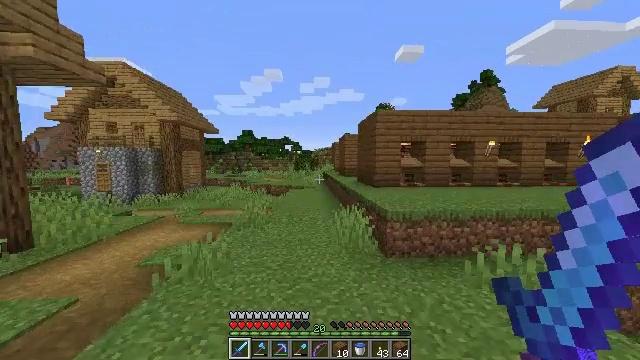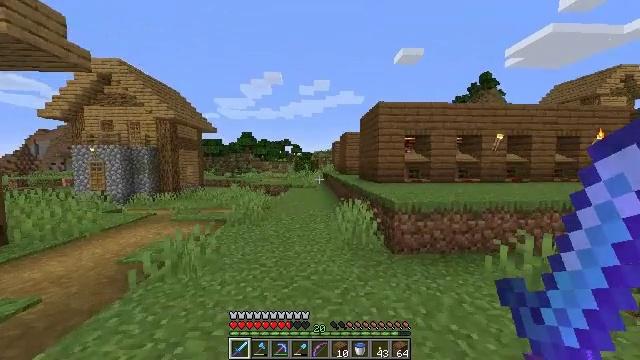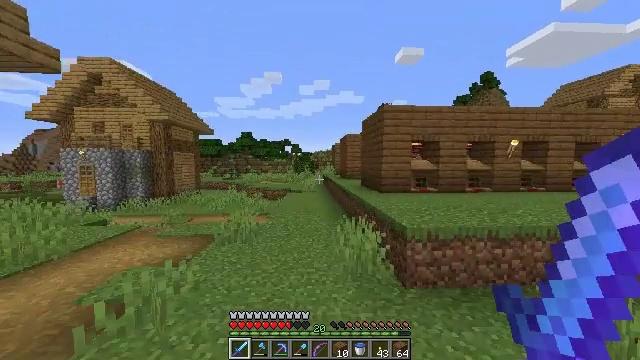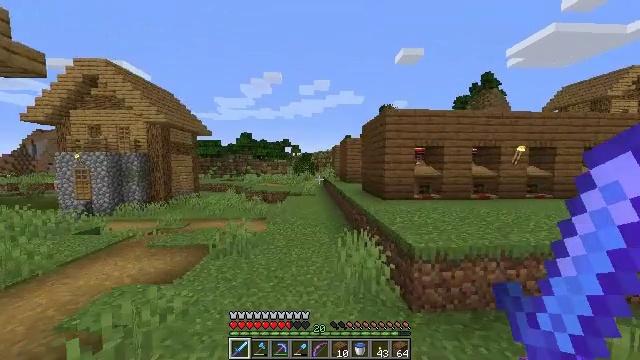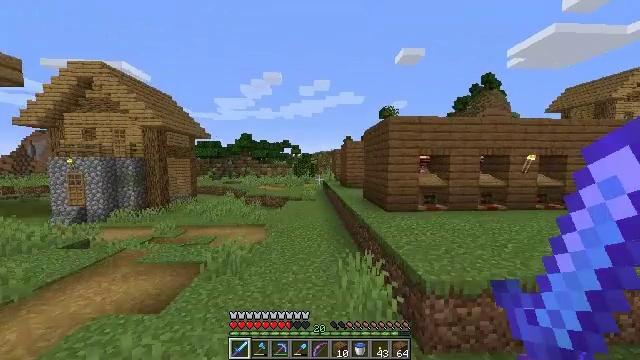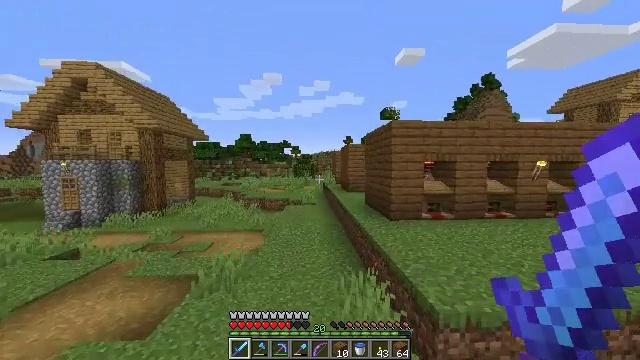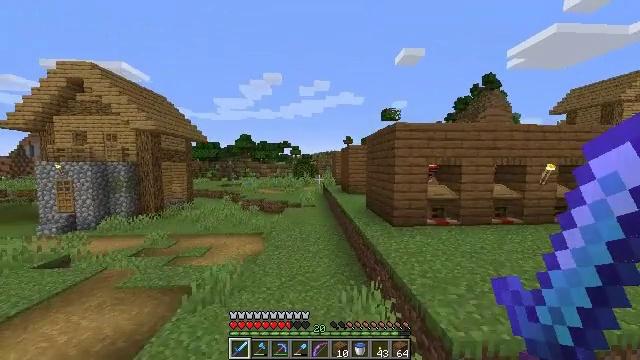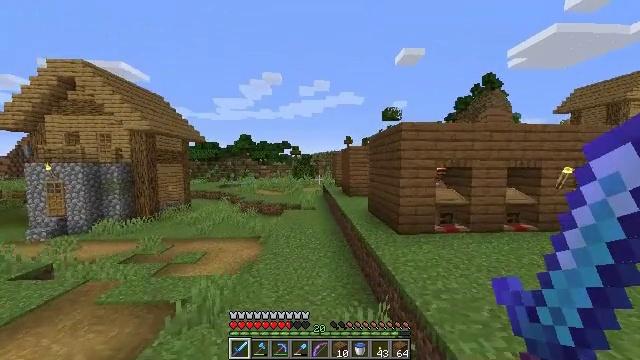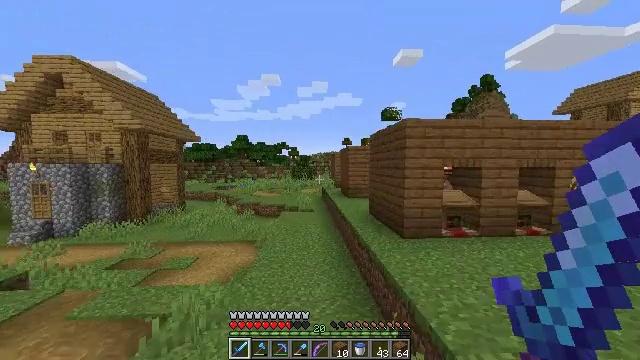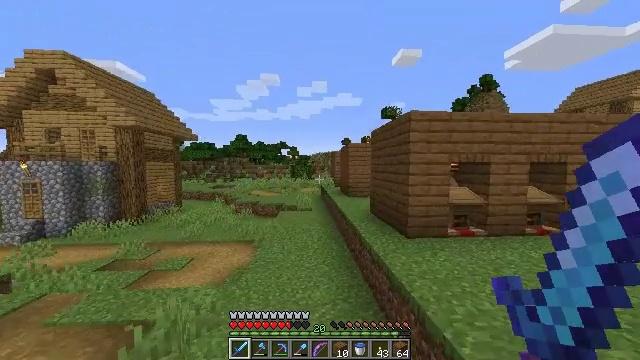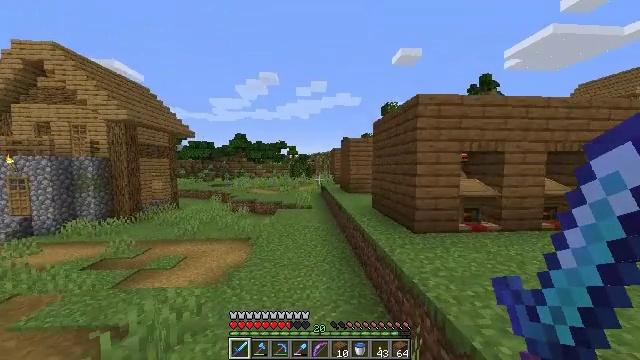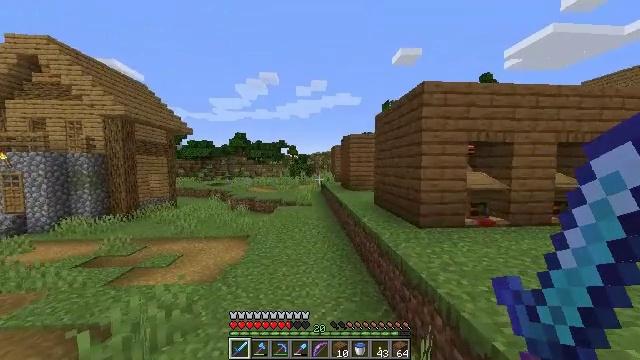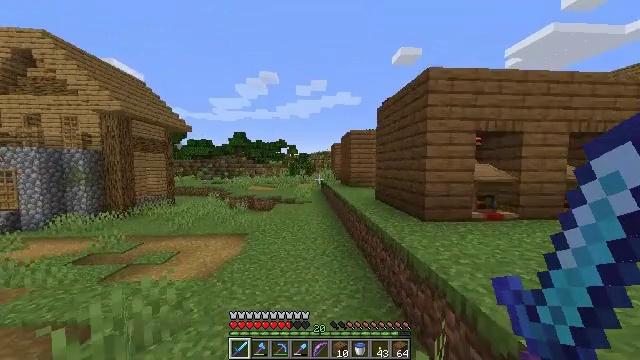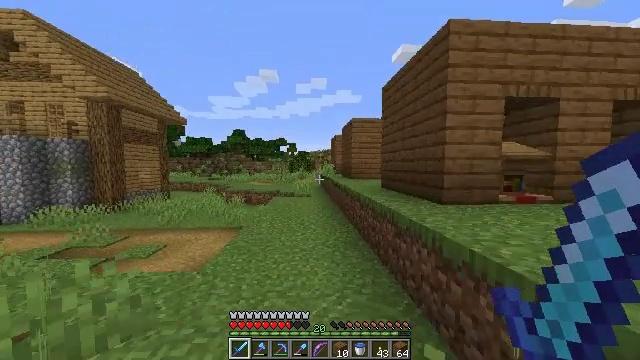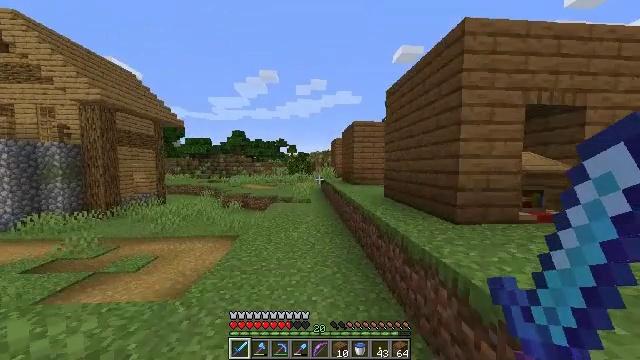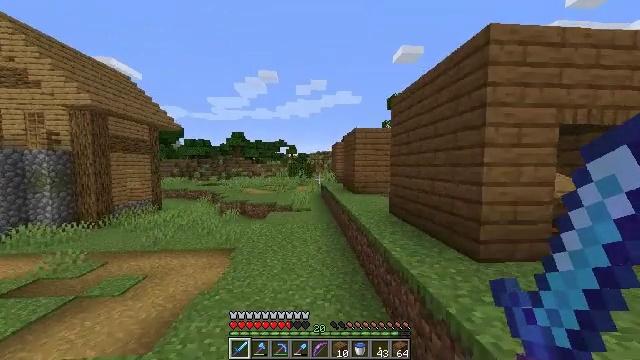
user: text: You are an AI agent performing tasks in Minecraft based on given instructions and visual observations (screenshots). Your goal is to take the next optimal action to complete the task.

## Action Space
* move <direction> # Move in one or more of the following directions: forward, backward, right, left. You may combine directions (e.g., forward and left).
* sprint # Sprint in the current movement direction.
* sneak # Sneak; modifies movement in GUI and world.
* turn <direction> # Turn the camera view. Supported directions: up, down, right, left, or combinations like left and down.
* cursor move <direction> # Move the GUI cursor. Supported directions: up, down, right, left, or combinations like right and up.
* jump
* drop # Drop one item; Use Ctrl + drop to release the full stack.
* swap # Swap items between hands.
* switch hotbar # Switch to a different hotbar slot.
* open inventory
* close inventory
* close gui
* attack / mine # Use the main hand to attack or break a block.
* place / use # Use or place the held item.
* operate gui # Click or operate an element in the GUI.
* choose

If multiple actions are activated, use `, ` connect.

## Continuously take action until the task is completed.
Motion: motion action
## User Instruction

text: Take spruce planks to craft a spruce trapdoor.
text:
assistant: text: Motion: move forward, jump
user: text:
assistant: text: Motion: move forward, jump
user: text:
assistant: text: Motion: move forward, sprint, jump
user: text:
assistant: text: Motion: move forward, sprint, jump
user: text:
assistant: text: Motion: move forward, sprint, jump
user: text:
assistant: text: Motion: move forward, sprint, jump
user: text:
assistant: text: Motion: move forward, sprint, jump
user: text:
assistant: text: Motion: move forward, sprint, jump
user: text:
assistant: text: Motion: move forward, sprint, jump
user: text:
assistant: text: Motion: move forward, sprint, jump
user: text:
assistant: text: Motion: move forward, sprint, jump
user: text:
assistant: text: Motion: move forward, sprint, jump
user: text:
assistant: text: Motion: move forward, sprint, jump
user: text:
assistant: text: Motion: move forward, jump
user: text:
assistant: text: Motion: move forward, jump
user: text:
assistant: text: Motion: move forward, sprint, jump
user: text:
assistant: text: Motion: move forward, sprint, jump
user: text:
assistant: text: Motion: move forward, sprint, jump
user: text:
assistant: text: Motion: move forward, sprint, jump
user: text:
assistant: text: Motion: move forward, sprint, jump
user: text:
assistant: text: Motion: move forward, sprint, turn right, jump
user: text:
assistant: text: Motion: move forward, sprint, turn right, jump
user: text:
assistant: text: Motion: move forward, sprint, turn right, jump
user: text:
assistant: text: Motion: move forward, sprint, turn right, jump
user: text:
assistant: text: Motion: move forward, sprint, turn right, jump
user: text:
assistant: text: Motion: move forward, sprint, jump
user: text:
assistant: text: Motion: move forward, sprint, turn right, jump
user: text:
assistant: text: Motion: move forward, sprint, turn right, jump
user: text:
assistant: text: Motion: move forward, sprint, turn right, jump
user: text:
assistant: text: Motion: move forward, sprint, jump